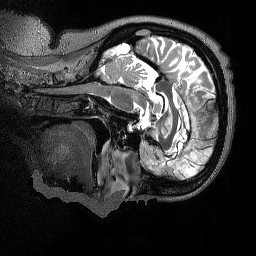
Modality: T2w
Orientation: sagittal
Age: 68
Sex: female
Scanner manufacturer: siemens
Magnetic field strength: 3 T
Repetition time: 3.2 s
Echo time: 0.564 s